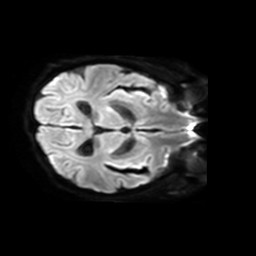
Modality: TRACE
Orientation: axial
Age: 62
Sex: female
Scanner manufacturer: philips
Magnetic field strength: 3 T
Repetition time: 3.08 s
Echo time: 0.076 s